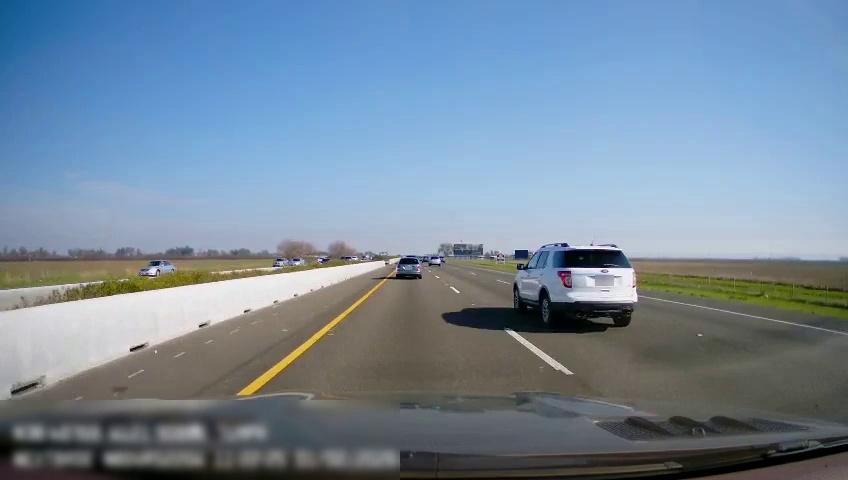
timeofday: Day
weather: Sunny
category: Drivable Space
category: Vehicles | SUV
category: Vehicles | Car
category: Vehicles | Car
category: Vehicles | Car
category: Vehicles | Car
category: Vehicles | Car
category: Vehicles | Car
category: Vehicles | Car
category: Lanes | Current Lane
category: Lanes | Alternate Lane
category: Lanes | Current Lane
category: Lanes | Alternate Lane
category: Lanes | Alternate Lane